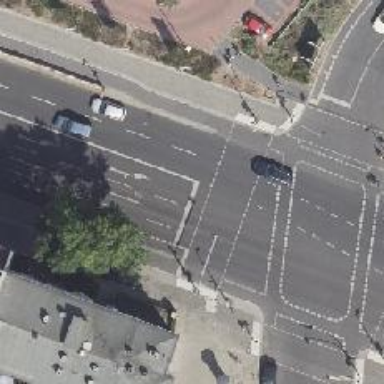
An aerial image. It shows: Road with traffic signals.